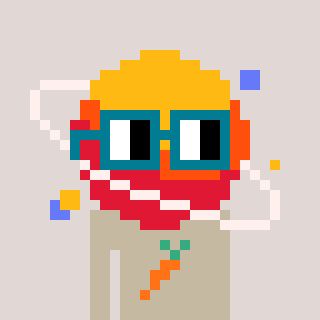
a pixel art character with square dark green glasses, a saturn-shaped head and a bege-colored body on a warm background